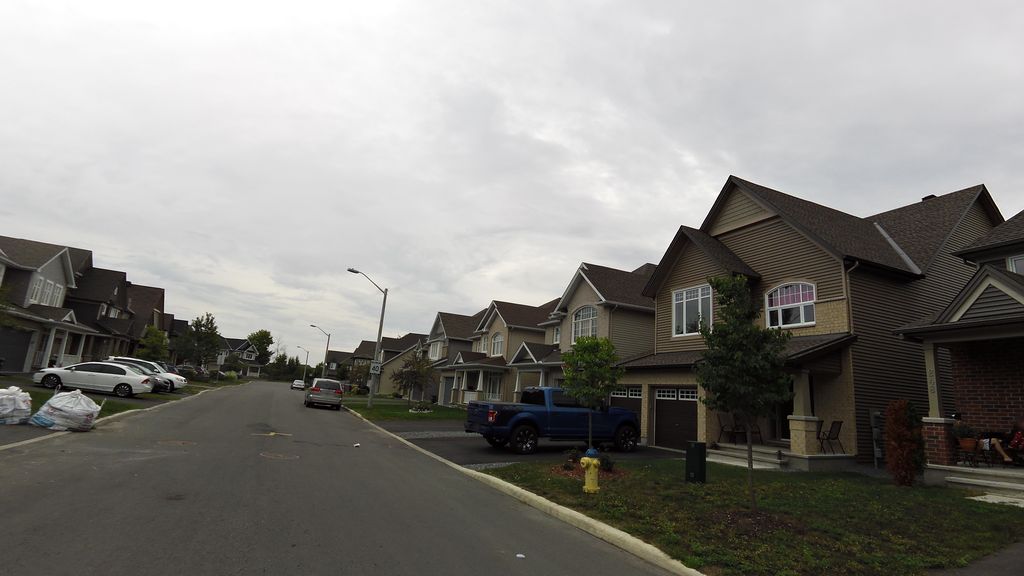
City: ottawa-gatineau